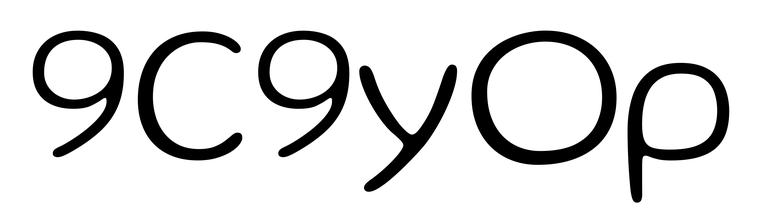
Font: Gluten_ExtraLight